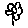
Label: flower